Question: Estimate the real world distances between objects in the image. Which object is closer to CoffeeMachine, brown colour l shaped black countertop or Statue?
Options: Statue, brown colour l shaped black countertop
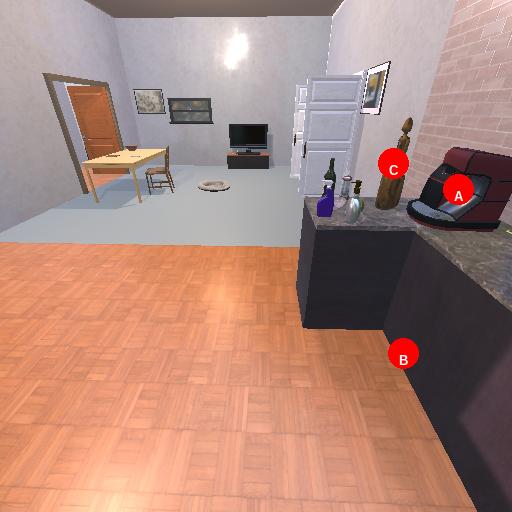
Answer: Statue